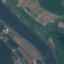
Land use / land cover class: River